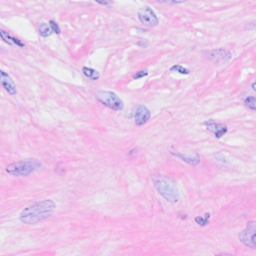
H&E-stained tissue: Breast